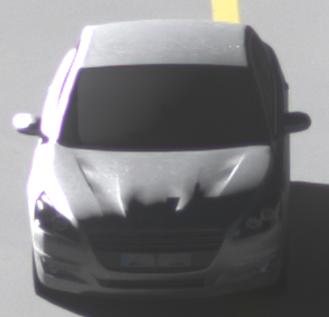
Make: Peugeot
Model: 508 120 VTi
Detailed model: 508 (I) Limousine
Model produced from: 2011/03
Model produced until: 2014/05
Doors: 4
Color: white
Road condition: dry road
Daytime: morning or afternoon
Contrast: high contrast